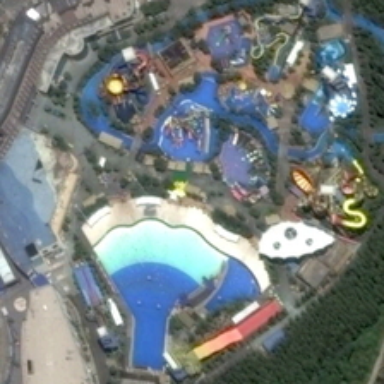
Many green trees and some buildings are in a park .